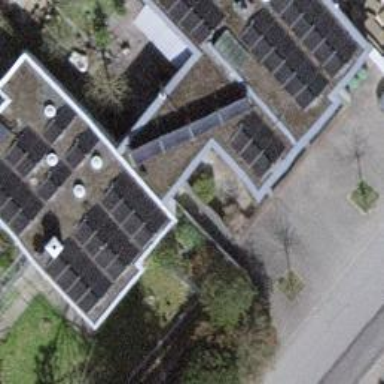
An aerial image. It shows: Solar photovoltaic panel generator.